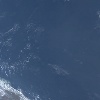
Label: water